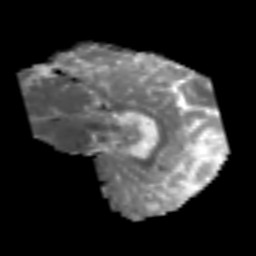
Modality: MD
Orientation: sagittal
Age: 68
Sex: male
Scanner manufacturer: siemens
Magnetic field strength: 3 T
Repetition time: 5.6 s
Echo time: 0.082 s